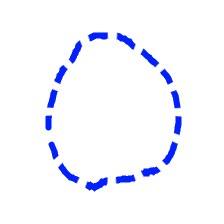
Shape: circle